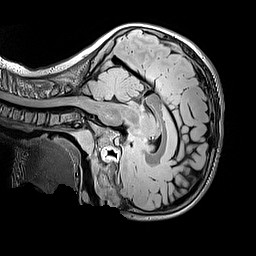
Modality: FLAIR
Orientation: sagittal
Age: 9
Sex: female
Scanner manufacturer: siemens
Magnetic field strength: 3 T
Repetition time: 5 s
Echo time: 0.388 s